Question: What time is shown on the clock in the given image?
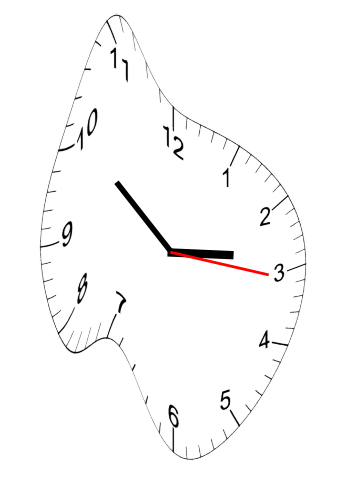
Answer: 02:51:16